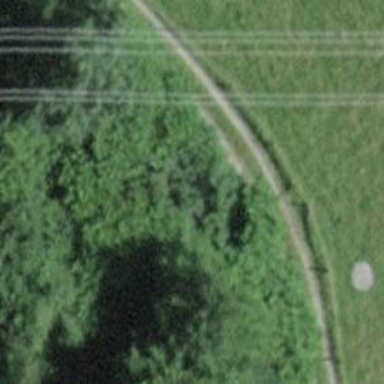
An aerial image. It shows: Track with grade 2 tracktype.